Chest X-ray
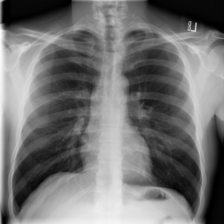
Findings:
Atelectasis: negative
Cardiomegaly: negative
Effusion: negative
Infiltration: negative
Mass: negative
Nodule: negative
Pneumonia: negative
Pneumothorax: negative
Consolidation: negative
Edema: negative
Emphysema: negative
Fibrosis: negative
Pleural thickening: negative
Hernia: negative